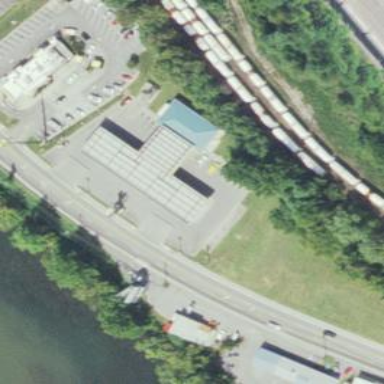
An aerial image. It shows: Fuel station.